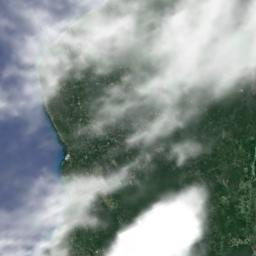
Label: cloud